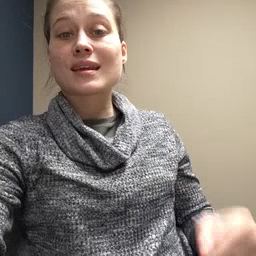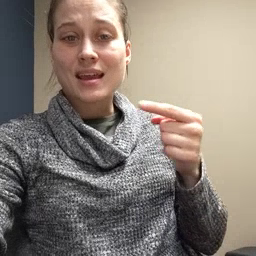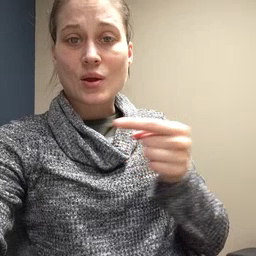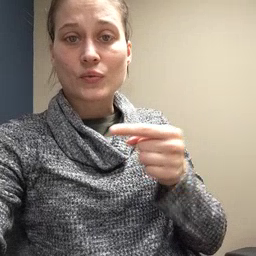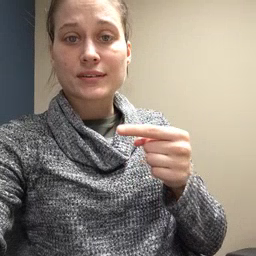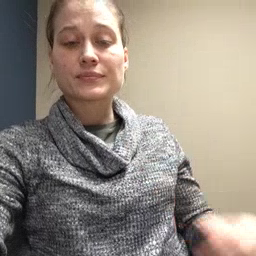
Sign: owie